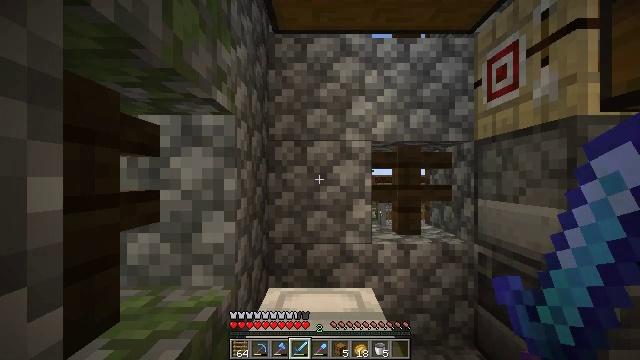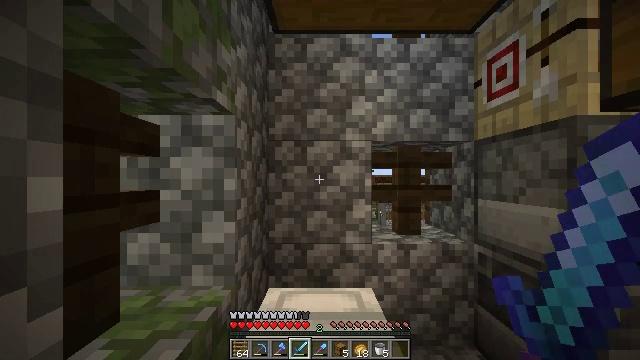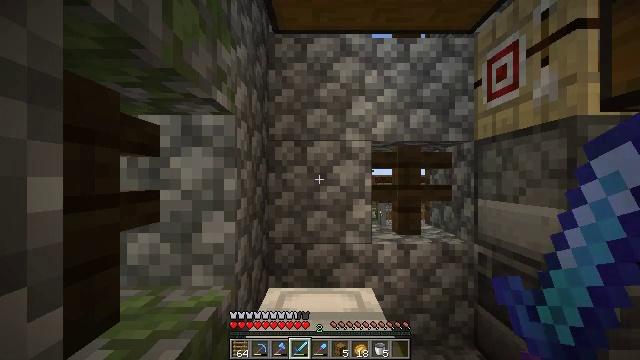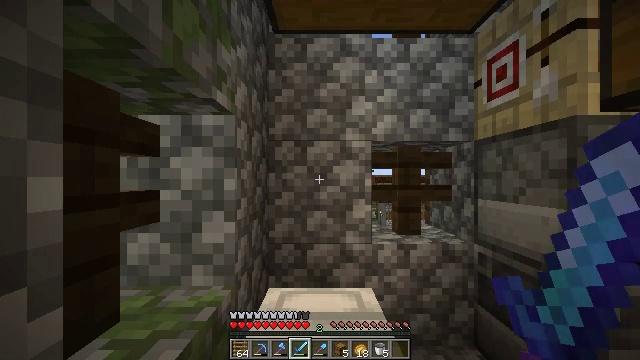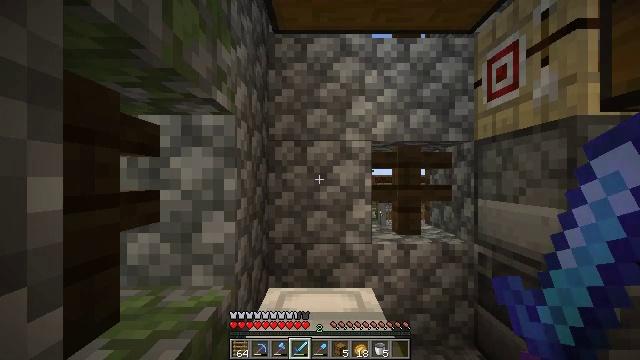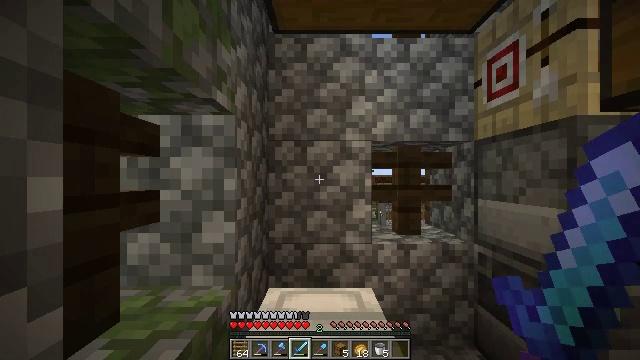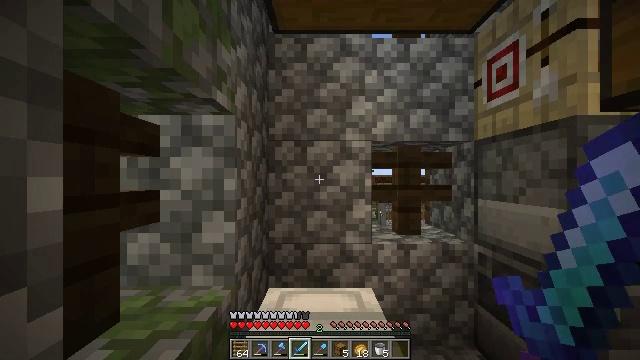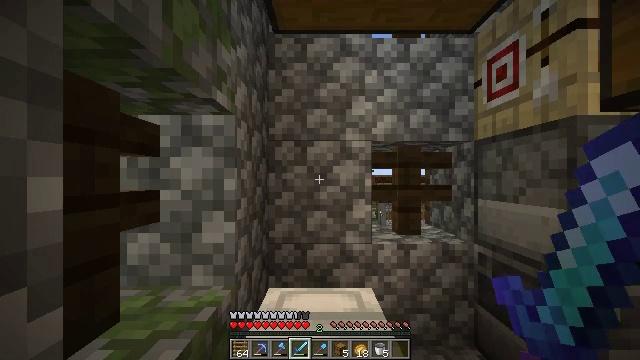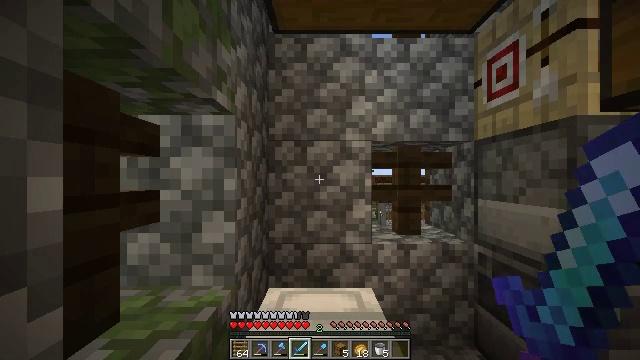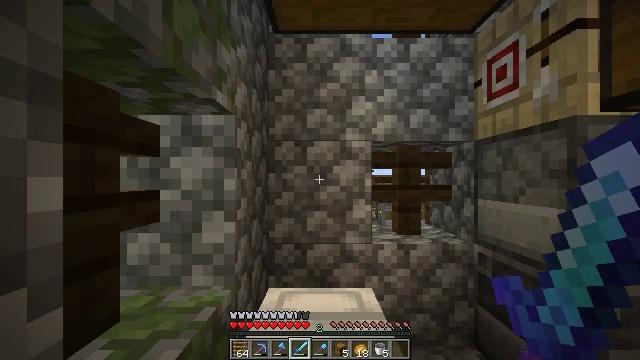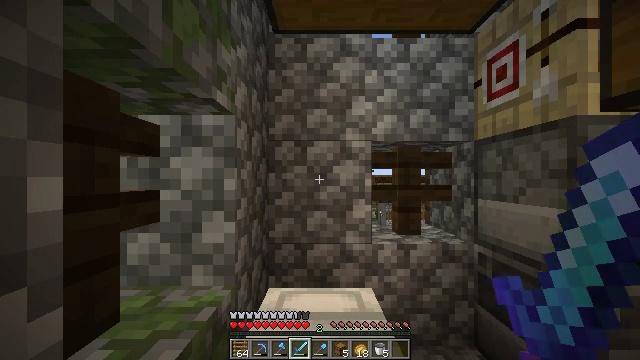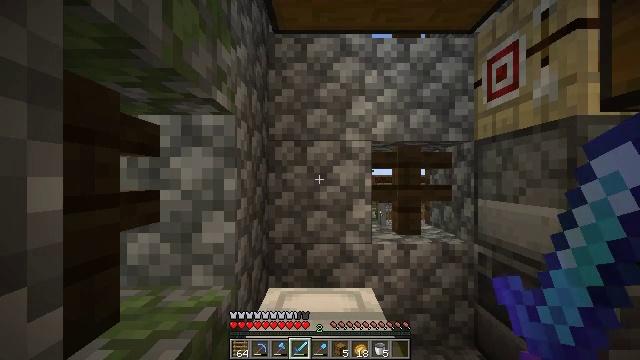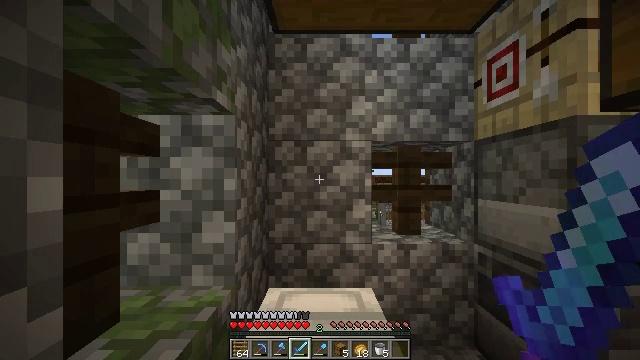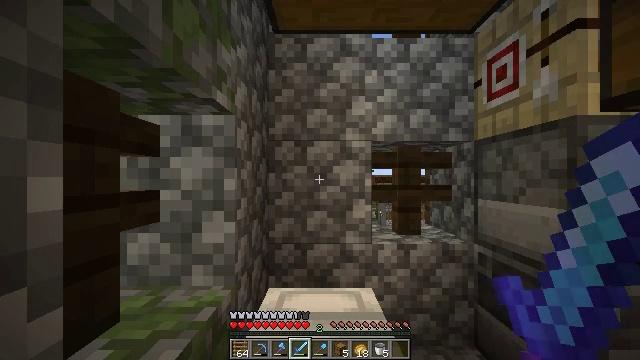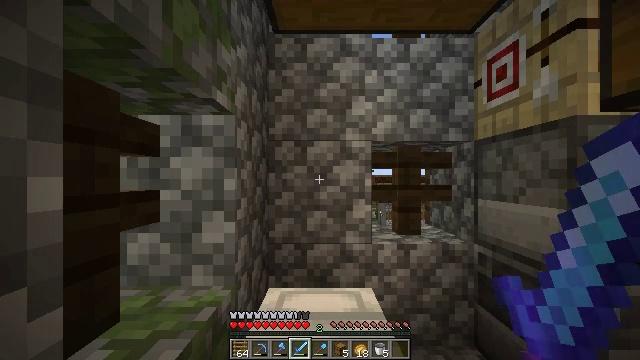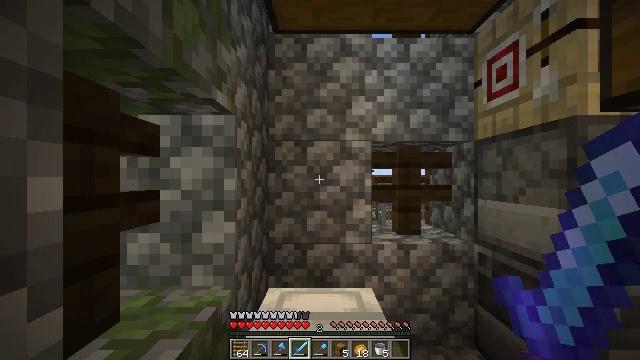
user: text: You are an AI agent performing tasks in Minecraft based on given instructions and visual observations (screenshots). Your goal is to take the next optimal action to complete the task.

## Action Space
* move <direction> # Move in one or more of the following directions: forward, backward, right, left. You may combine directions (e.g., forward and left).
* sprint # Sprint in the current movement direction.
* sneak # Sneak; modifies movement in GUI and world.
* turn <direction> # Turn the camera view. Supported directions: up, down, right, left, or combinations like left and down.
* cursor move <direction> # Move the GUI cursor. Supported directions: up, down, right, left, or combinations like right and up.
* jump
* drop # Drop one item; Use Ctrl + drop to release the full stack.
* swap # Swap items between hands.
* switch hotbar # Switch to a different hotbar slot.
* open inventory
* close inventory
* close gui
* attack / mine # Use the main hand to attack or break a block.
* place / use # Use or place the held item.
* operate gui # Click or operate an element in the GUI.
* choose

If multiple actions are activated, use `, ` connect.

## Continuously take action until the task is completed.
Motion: motion action
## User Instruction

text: Destroy the glass.
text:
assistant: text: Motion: no_op
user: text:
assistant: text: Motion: no_op
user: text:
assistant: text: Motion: no_op
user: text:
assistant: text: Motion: no_op
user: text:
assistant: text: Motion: no_op
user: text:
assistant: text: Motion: no_op
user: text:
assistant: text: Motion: no_op
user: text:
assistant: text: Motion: no_op
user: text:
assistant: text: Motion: no_op
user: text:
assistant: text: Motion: no_op
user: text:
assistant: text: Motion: no_op
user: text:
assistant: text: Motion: no_op
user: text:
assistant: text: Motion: no_op
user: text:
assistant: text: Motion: no_op
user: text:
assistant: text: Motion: no_op
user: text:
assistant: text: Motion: no_op
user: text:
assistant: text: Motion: no_op
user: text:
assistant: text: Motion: no_op
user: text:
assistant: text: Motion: no_op
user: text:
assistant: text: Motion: no_op
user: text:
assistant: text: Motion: no_op
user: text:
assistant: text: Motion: no_op
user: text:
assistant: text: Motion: no_op
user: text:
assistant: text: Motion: no_op
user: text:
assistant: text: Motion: no_op
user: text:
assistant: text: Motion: no_op
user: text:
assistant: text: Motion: no_op
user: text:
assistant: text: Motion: no_op
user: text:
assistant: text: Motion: no_op
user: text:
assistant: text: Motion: no_op